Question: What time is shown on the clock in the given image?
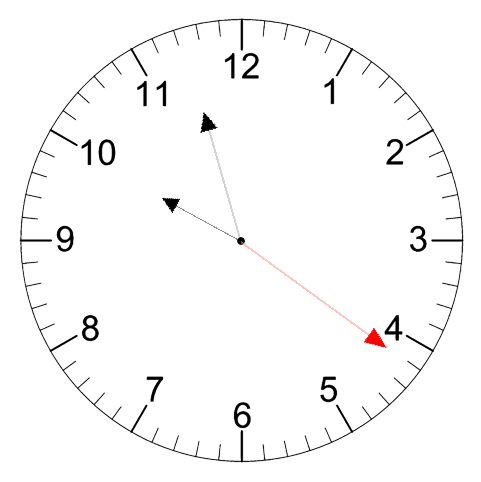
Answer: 09:57:21